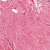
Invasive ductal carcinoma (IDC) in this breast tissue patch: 0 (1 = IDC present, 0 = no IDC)